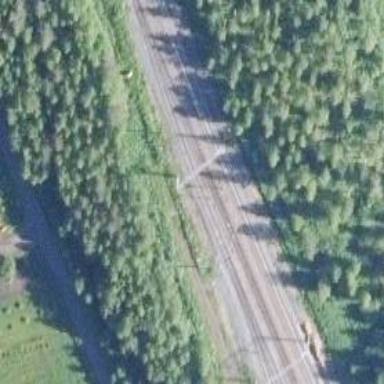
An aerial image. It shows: Railway signal.